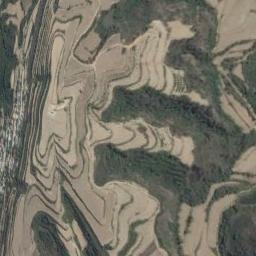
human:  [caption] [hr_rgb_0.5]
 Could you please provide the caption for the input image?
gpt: Many green plants are on the terrace .

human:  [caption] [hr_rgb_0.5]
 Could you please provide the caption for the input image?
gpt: There is a winding path between the terraces .

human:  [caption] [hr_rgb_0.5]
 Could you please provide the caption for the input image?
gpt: The bare terrace is next to some trees .

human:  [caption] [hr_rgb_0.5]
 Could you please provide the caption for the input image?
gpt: A large layer of brown and green mixed terraces .

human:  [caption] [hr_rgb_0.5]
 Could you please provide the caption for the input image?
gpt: There are many green terraces and brown ones .